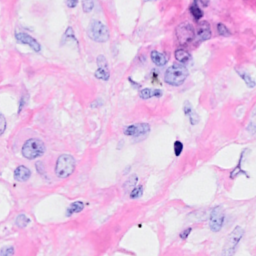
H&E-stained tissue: Breast